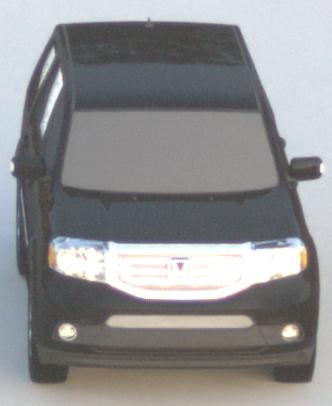
Make: Honda
Model: Pilot
Detailed model: Gen. 2 Facelift
Model produced from: 2012
Model produced until: 2015
Doors: 5
Color: black
Road condition: dry road
Daytime: sunrise or sunset
Contrast: low contrast